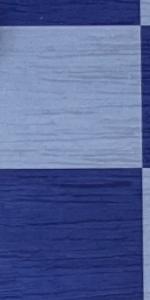
Label: Empty